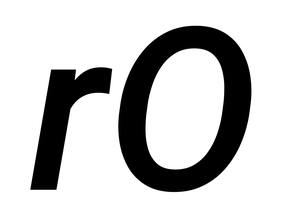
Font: Roboto-Italic_Medium_Italic